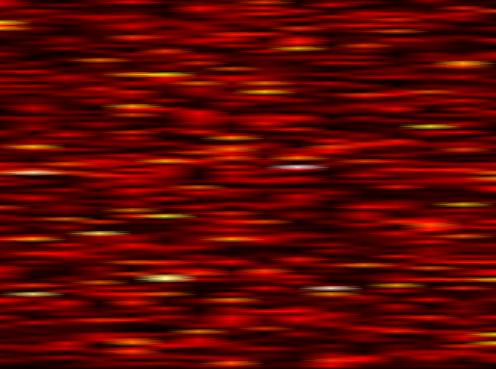
Label: WOLA